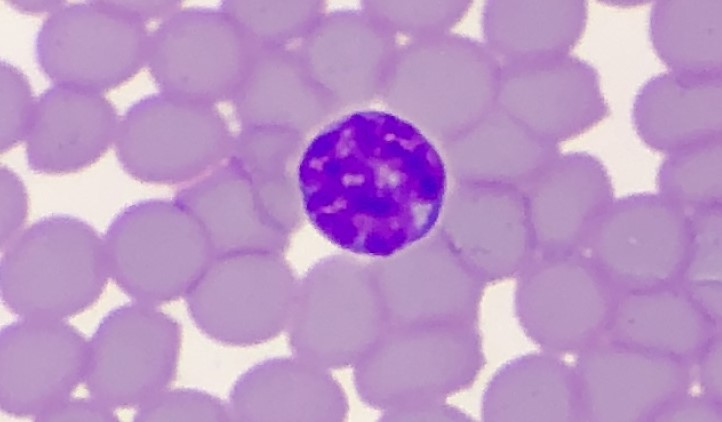
White blood cell type: Lymphocyte